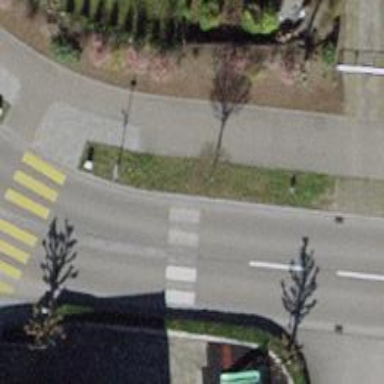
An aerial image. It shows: Asphalt path.